The plot is a time-scale (wavelet) decomposition of a bearing vibration signal. Determine the bearing's health state. Answer with exactly one of: normal, inner_race, outer_race, ball.
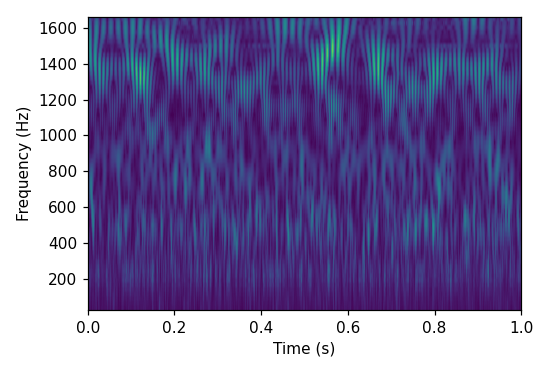
Answer: normal